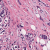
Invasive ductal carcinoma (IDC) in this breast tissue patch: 1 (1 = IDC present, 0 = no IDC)